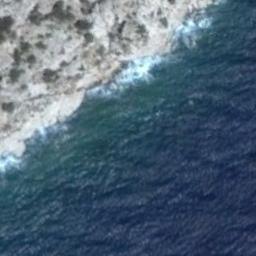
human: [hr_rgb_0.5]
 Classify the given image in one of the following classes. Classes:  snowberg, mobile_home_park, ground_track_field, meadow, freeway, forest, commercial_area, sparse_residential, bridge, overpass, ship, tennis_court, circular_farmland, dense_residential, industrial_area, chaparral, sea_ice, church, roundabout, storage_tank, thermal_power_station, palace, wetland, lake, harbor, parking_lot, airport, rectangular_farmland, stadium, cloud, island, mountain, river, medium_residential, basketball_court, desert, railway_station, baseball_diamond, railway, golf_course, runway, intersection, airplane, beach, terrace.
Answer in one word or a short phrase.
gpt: beach